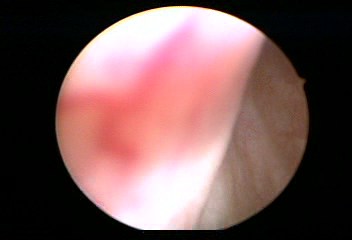
Modality: WLC
Class: Normal mucosa
Bladder cancer association: No